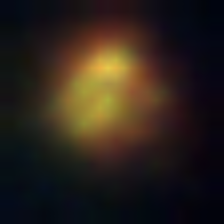
Taxon: NanoPlankton
Group: Other